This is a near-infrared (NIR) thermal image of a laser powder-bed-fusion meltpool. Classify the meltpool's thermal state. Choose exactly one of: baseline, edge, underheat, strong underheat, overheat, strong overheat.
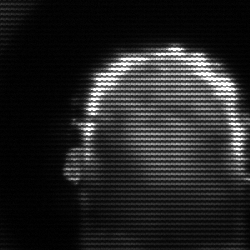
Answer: baseline